Aerial crown-view tile of a tropical tree (Barro Colorado Island, Panama), acquired 20241216:
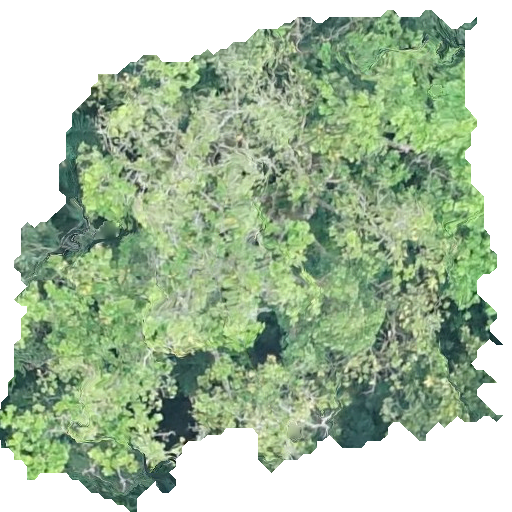
Species: Anacardium excelsum
GBIF accepted scientific name: Anacardium excelsum
Crown area: 262.393 m²